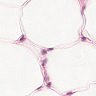
Metastatic tissue present: no